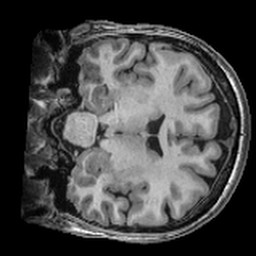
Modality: T1w
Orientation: coronal
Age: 46
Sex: female
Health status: ill
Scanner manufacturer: ge
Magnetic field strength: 3 T
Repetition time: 0.008164 s
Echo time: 0.003184 s